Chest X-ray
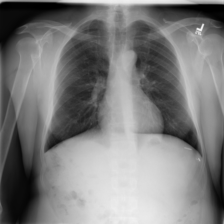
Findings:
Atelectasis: negative
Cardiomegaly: negative
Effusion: negative
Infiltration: negative
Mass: negative
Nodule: negative
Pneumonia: negative
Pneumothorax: negative
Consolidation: negative
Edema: negative
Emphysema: negative
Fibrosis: negative
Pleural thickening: negative
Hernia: negative